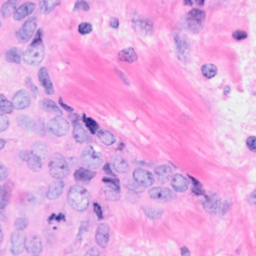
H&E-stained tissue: Breast